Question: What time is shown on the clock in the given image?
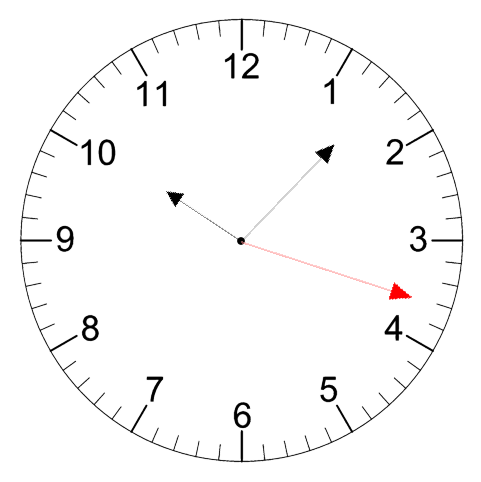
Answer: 10:07:18